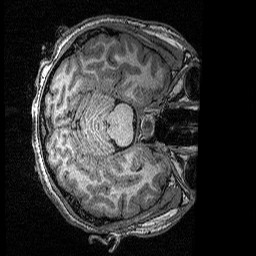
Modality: T1w
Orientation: axial
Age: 23
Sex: male
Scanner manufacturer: siemens
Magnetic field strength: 3 T
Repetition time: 2.53 s
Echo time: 0.00342 s